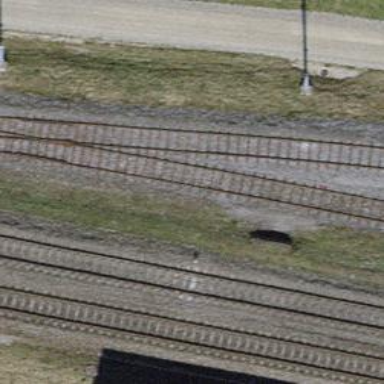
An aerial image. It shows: Single-track electrified rail service spur with contact line.